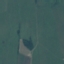
Land use / land cover: Pasture